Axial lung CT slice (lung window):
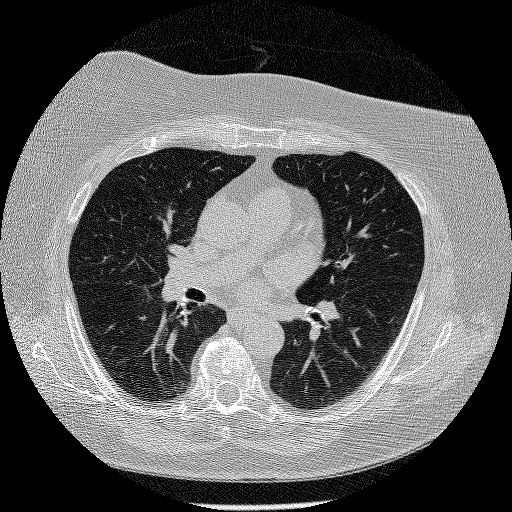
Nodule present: no